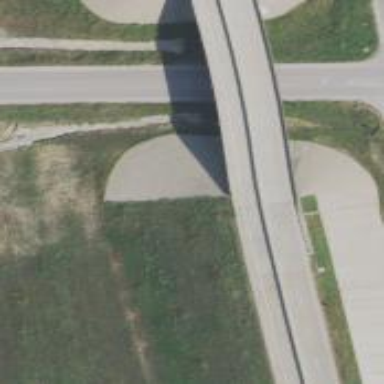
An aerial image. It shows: Bridge on motorway expressway.